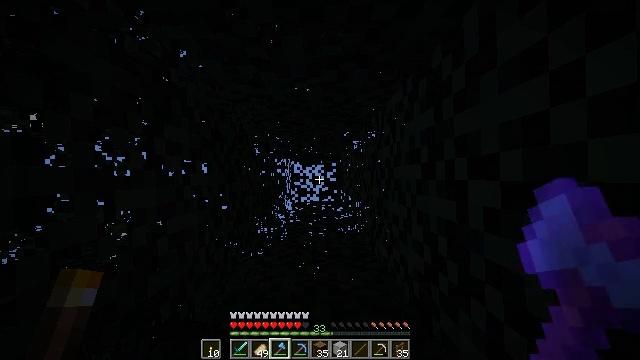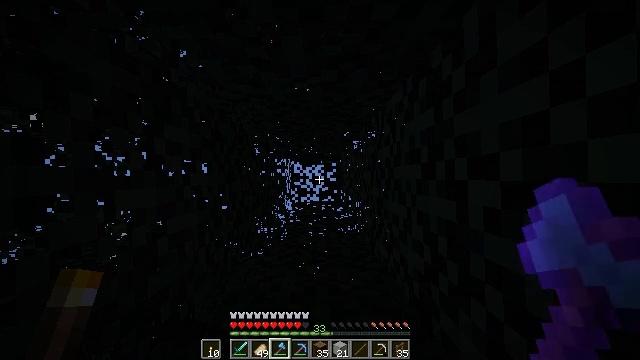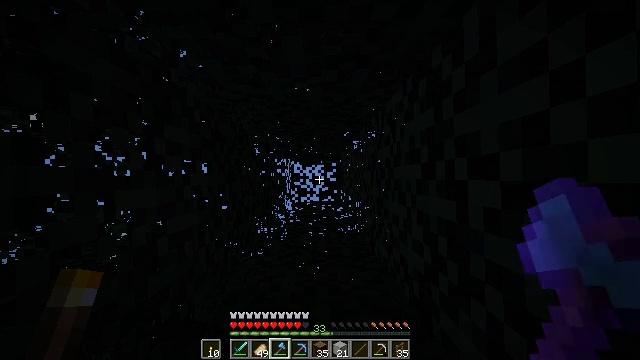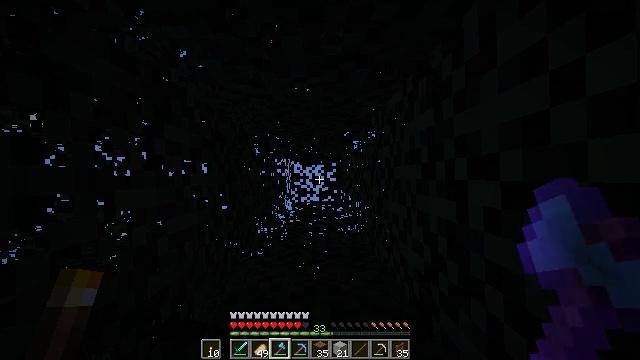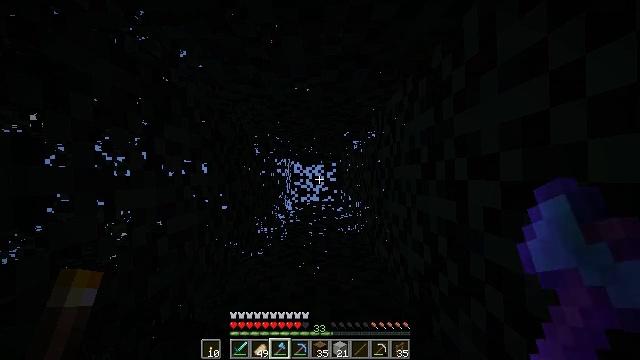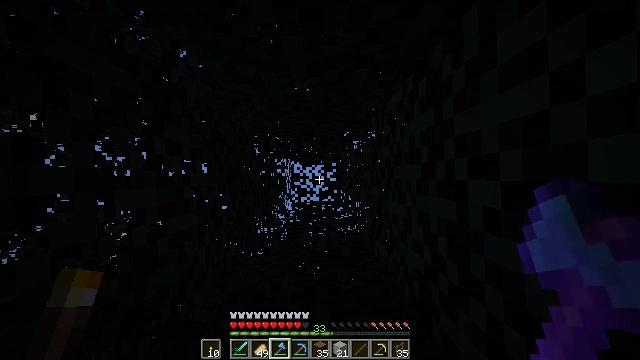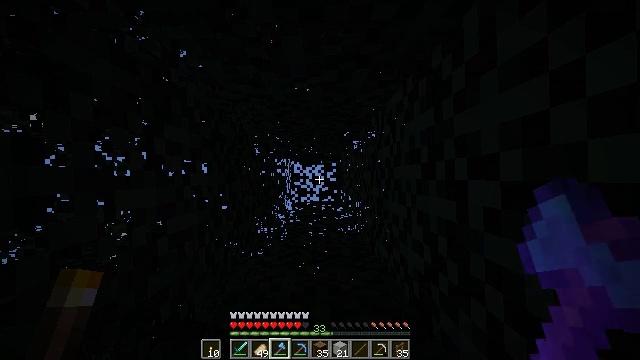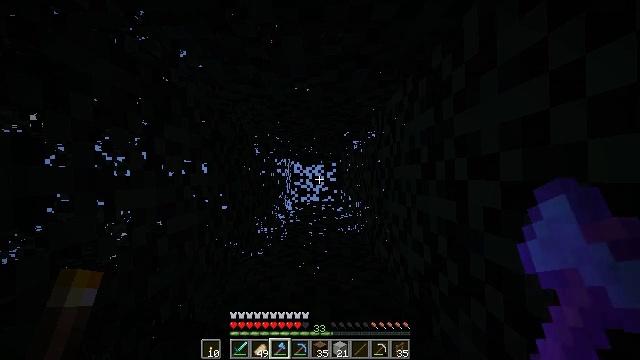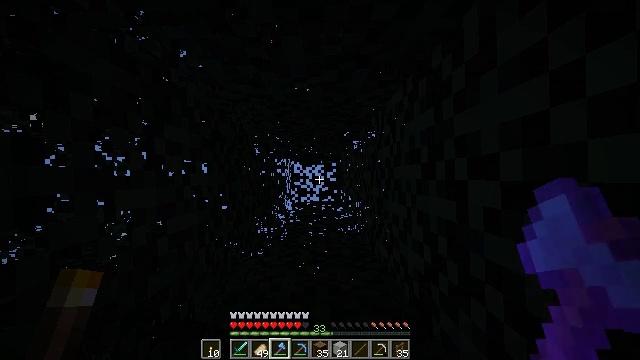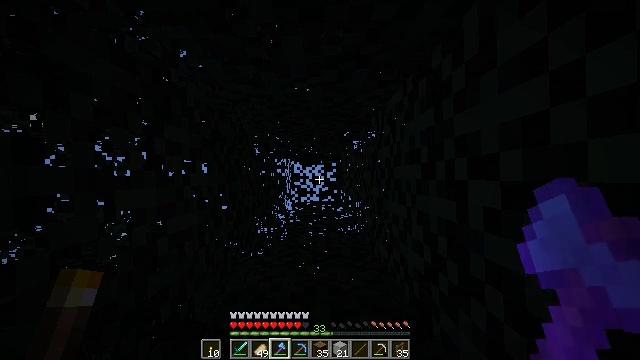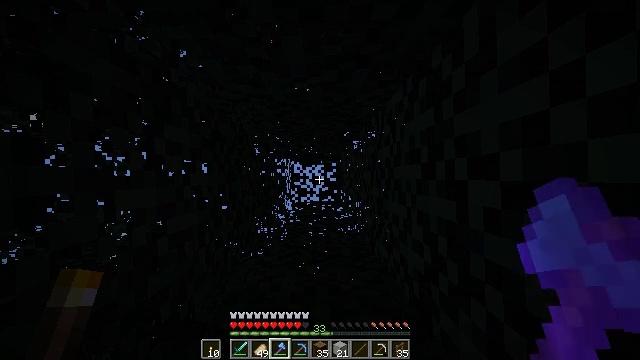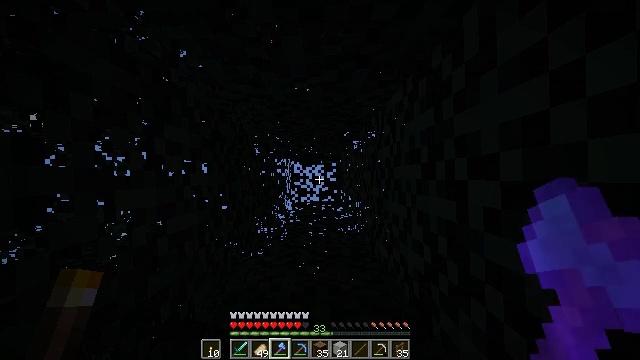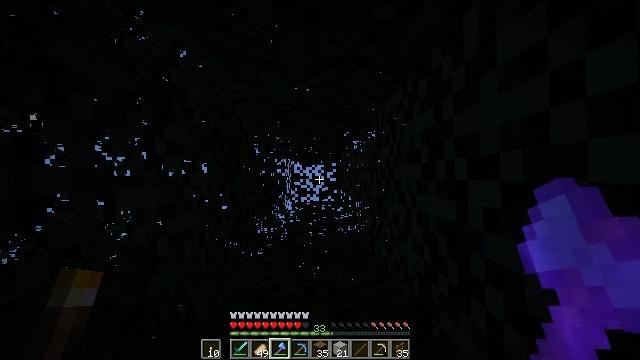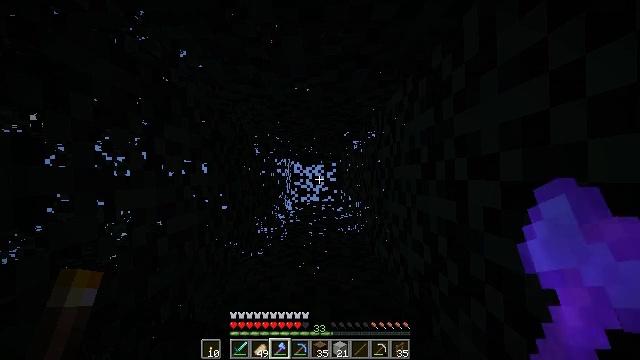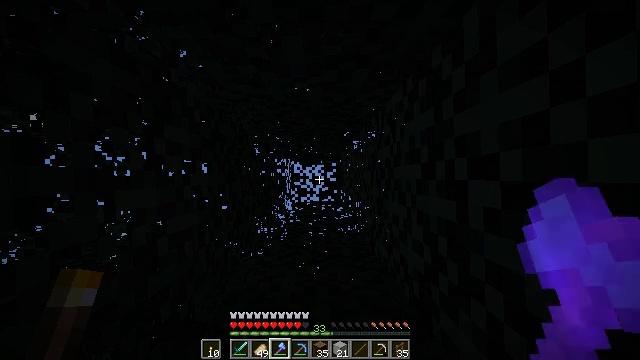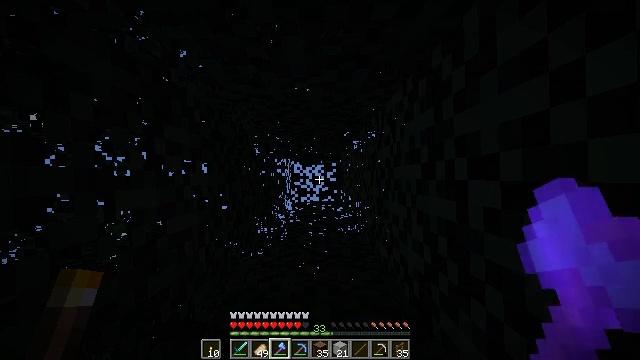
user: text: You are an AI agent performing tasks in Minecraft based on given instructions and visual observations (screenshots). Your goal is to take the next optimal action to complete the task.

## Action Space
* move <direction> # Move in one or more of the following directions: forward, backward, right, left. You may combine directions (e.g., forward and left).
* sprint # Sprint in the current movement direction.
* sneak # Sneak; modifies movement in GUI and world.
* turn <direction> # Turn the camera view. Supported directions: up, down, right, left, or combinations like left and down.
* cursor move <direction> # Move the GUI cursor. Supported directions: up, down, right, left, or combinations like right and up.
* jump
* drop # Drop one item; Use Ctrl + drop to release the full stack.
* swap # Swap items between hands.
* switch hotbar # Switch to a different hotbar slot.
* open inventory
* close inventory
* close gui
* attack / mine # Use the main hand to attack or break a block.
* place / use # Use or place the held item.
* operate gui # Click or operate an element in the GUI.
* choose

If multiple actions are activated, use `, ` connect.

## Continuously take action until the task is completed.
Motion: motion action
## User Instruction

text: Destroy the brown bed to move it.
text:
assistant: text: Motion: no_op
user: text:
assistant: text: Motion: no_op
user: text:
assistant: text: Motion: no_op
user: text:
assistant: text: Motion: no_op
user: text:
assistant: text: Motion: no_op
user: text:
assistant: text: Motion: no_op
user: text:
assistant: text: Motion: no_op
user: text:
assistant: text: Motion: no_op
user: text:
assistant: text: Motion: no_op
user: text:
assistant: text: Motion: no_op
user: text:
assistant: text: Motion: no_op
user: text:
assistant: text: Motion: no_op
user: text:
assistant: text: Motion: no_op
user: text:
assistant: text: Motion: no_op
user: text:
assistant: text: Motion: no_op
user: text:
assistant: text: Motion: no_op
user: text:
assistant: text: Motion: no_op
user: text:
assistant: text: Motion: no_op
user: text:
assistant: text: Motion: no_op
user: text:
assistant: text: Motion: no_op
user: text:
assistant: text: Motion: no_op
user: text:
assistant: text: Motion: no_op
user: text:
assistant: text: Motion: no_op
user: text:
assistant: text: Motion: no_op
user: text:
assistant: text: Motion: no_op
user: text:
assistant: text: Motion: no_op
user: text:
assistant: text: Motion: no_op
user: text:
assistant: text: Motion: no_op
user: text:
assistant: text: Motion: no_op
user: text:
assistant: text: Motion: no_op